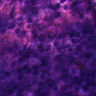
Metastatic tissue present: yes